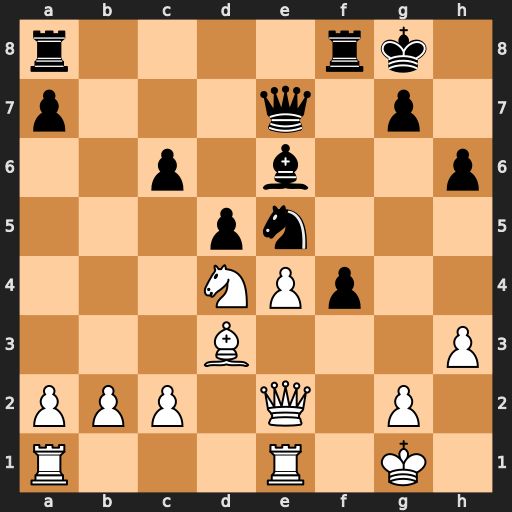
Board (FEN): r4rk1/p3q1p1/2p1b2p/3pn3/3NPp2/3B3P/PPP1Q1P1/R3R1K1
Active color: w
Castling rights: -
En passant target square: -
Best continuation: exd5 Bxd5 Qxe5